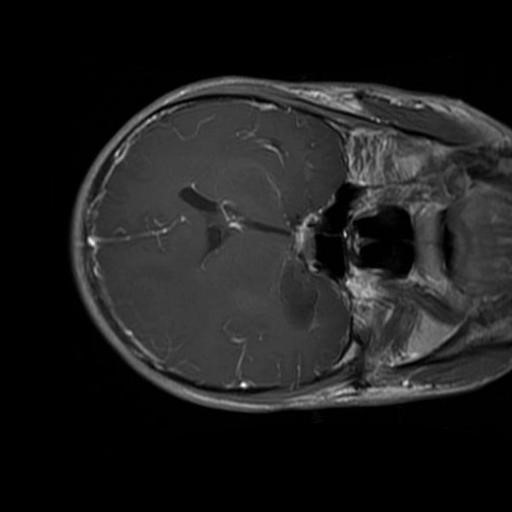
Label: brain_glioma